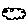
Label: cloud